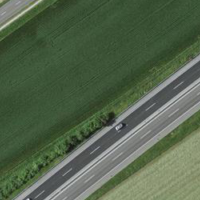
EUNIS habitat code: 57
Species observed at this site:
Falco tinnunculus